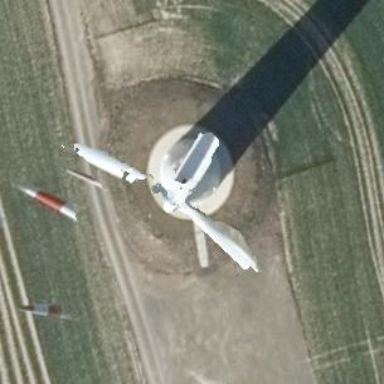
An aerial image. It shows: Wind generator using horizontal axis wind turbines.